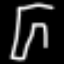
Label: pants